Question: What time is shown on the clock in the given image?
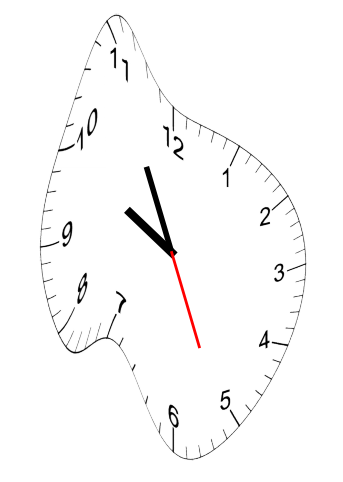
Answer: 09:55:26